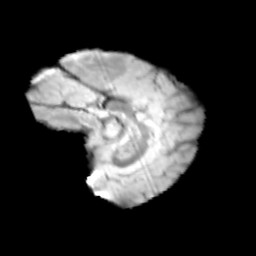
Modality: T2w
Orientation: sagittal
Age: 11
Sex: male
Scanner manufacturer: siemens
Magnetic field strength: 3 T
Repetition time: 3.8 s
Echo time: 0.07 s